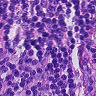
Metastatic tissue present: no